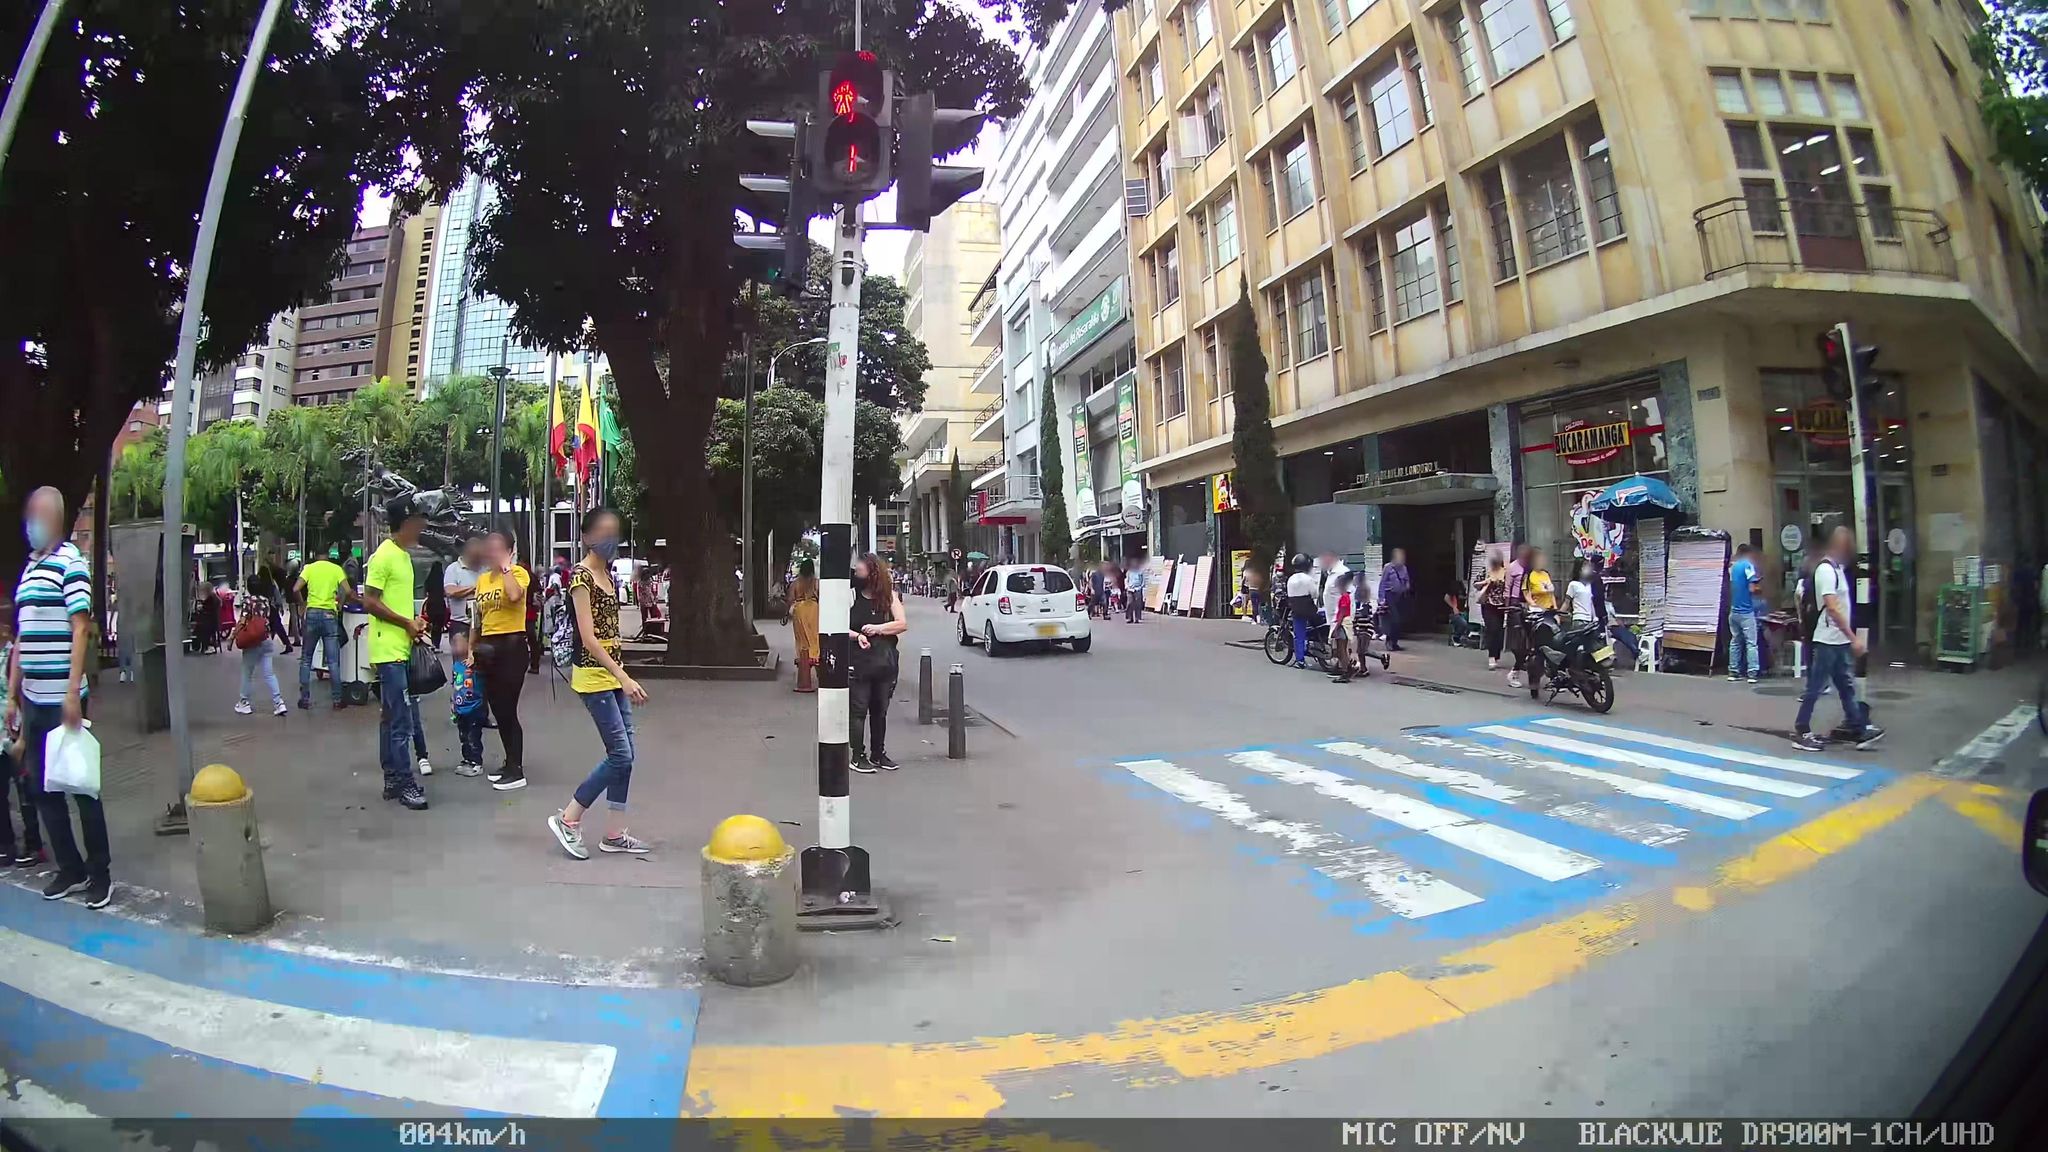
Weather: clear
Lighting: day
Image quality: good
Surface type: walking surface
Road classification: residential
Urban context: urban centre
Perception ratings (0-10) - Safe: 1.66, Lively: 8.92, Beautiful: 5.76, Boring: 0.63, Depressing: 2.74, Wealthy: 4.06